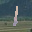
Label: 1